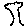
Label: tree